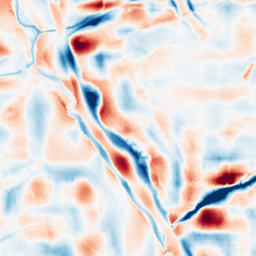
Category: wavelet
Decomposition family: wavelet_dwt
Decomposition parameters: wavelet: coif2
level: 5
Upsampling method: sinc_hamming
Upsampling parameters: scale: 2
kernel_size: 16
Upsampling scale: 2